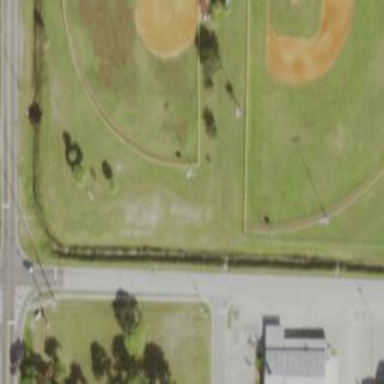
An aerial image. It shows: Softball pitch designated for baseball sports.